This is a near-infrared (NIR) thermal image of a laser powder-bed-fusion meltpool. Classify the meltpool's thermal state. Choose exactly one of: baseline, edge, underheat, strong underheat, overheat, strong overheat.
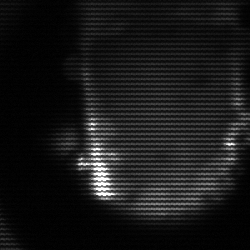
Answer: baseline